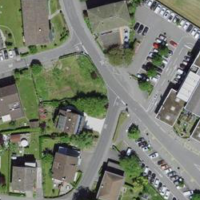
EUNIS habitat code: 55
Species observed at this site:
Milvus milvus